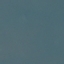
Land use / land cover: SeaLake